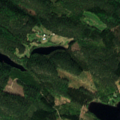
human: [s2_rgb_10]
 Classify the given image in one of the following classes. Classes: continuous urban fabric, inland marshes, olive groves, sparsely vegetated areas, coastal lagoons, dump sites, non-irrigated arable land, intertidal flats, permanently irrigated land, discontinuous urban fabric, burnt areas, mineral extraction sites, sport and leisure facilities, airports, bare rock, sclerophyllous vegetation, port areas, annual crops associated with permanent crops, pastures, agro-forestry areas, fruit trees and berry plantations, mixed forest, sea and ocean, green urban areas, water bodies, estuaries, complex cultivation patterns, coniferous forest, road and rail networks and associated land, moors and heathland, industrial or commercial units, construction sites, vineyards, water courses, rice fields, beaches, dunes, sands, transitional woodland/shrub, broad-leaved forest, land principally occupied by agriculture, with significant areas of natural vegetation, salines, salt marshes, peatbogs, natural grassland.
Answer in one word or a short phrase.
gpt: coniferous forest, mixed forest, water bodies